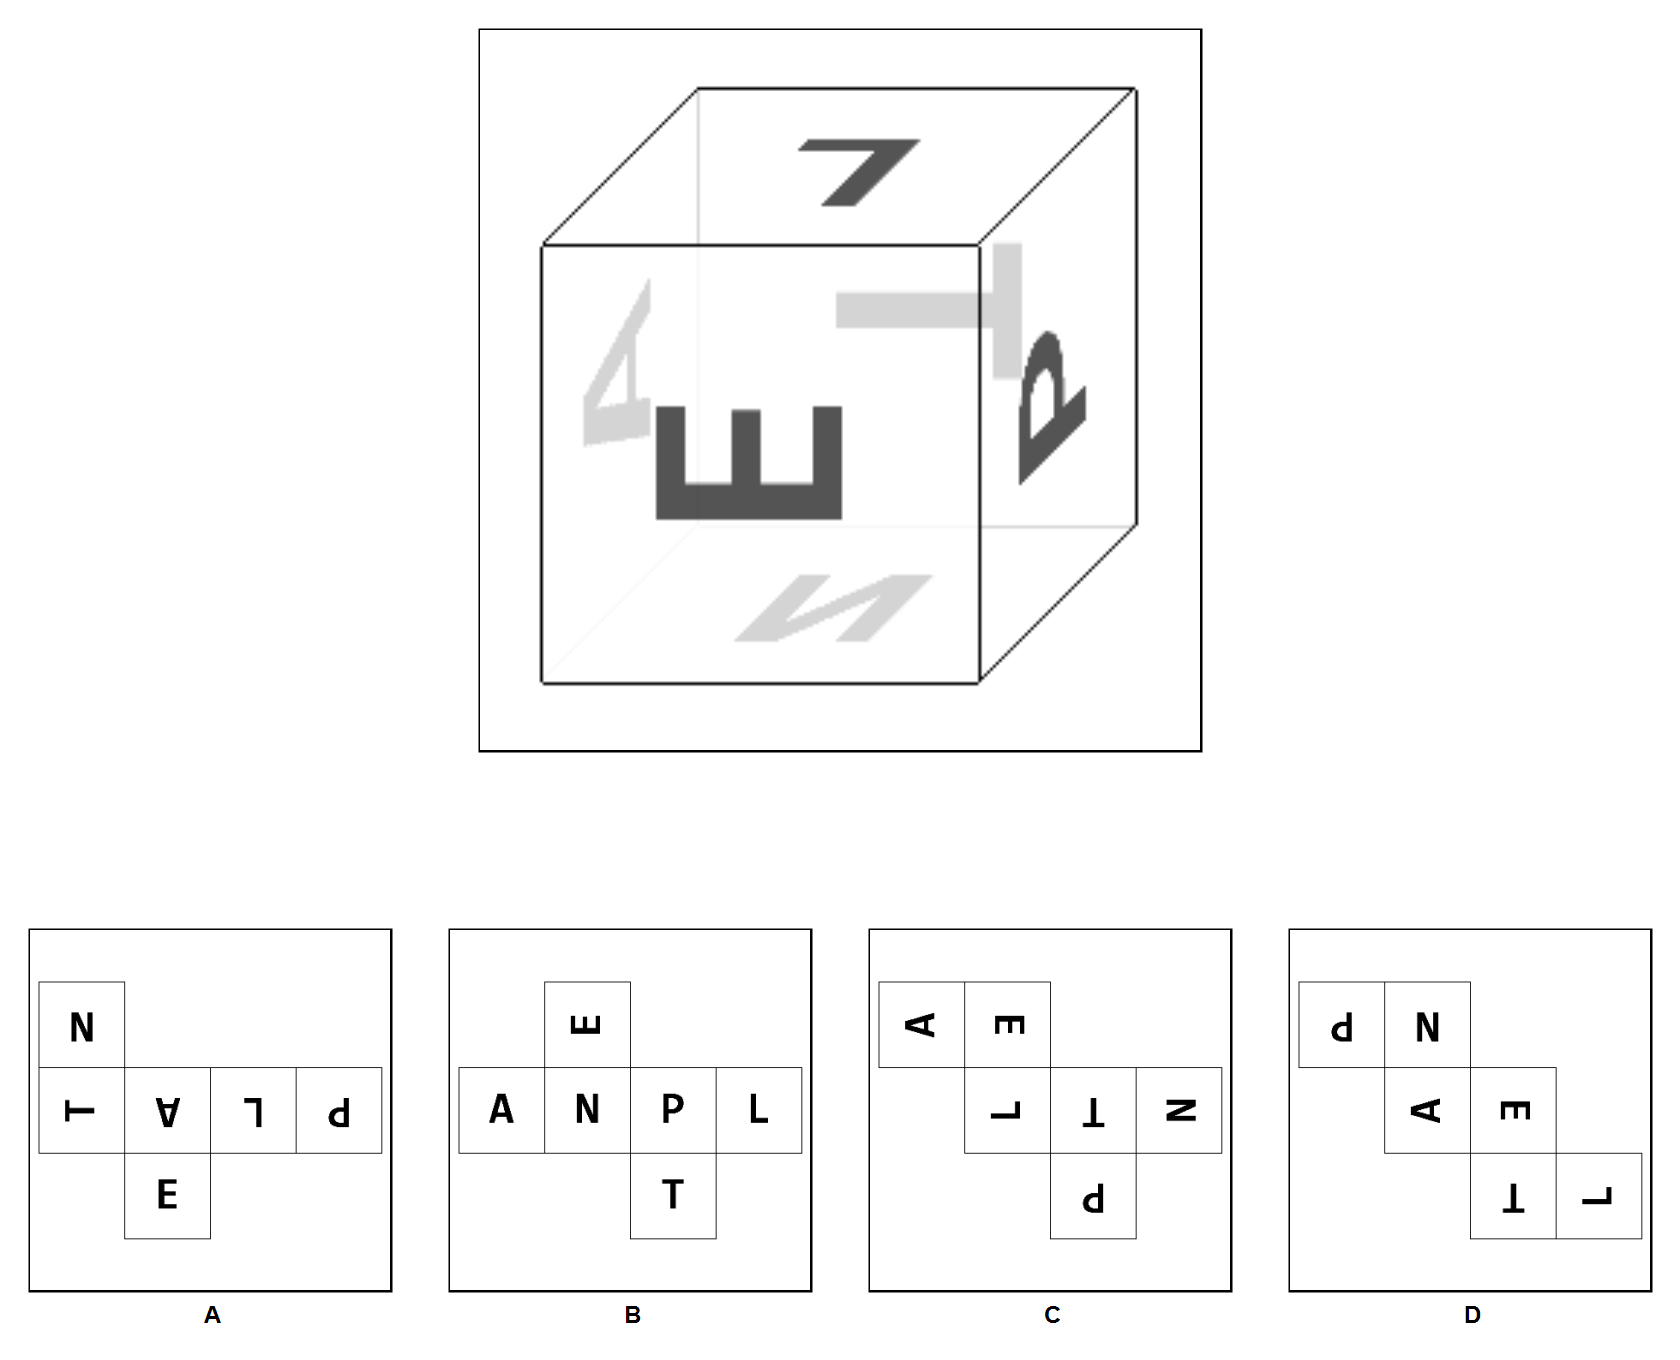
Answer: B